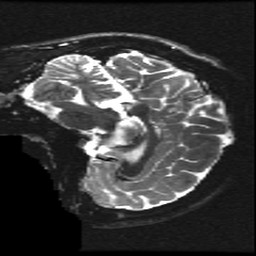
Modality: T2w
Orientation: sagittal
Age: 17
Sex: male
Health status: ill
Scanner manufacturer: ge
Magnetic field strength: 3 T
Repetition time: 7.5 s
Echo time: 0.1015 s